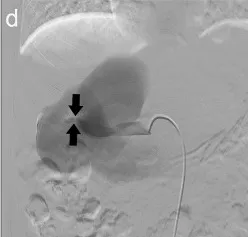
Congenital visceral vascular variation was diagnosed by multi-imaging examinations. (d) Angiogram showed the fistula (the tiny blood vessels between the two black arrows).
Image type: radiology (ct)